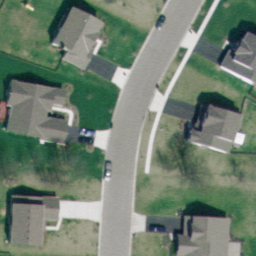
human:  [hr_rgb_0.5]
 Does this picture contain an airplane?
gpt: no

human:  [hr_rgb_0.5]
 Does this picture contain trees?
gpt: yes

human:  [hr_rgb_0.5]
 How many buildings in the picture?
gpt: six

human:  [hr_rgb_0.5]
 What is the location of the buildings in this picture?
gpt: left and right